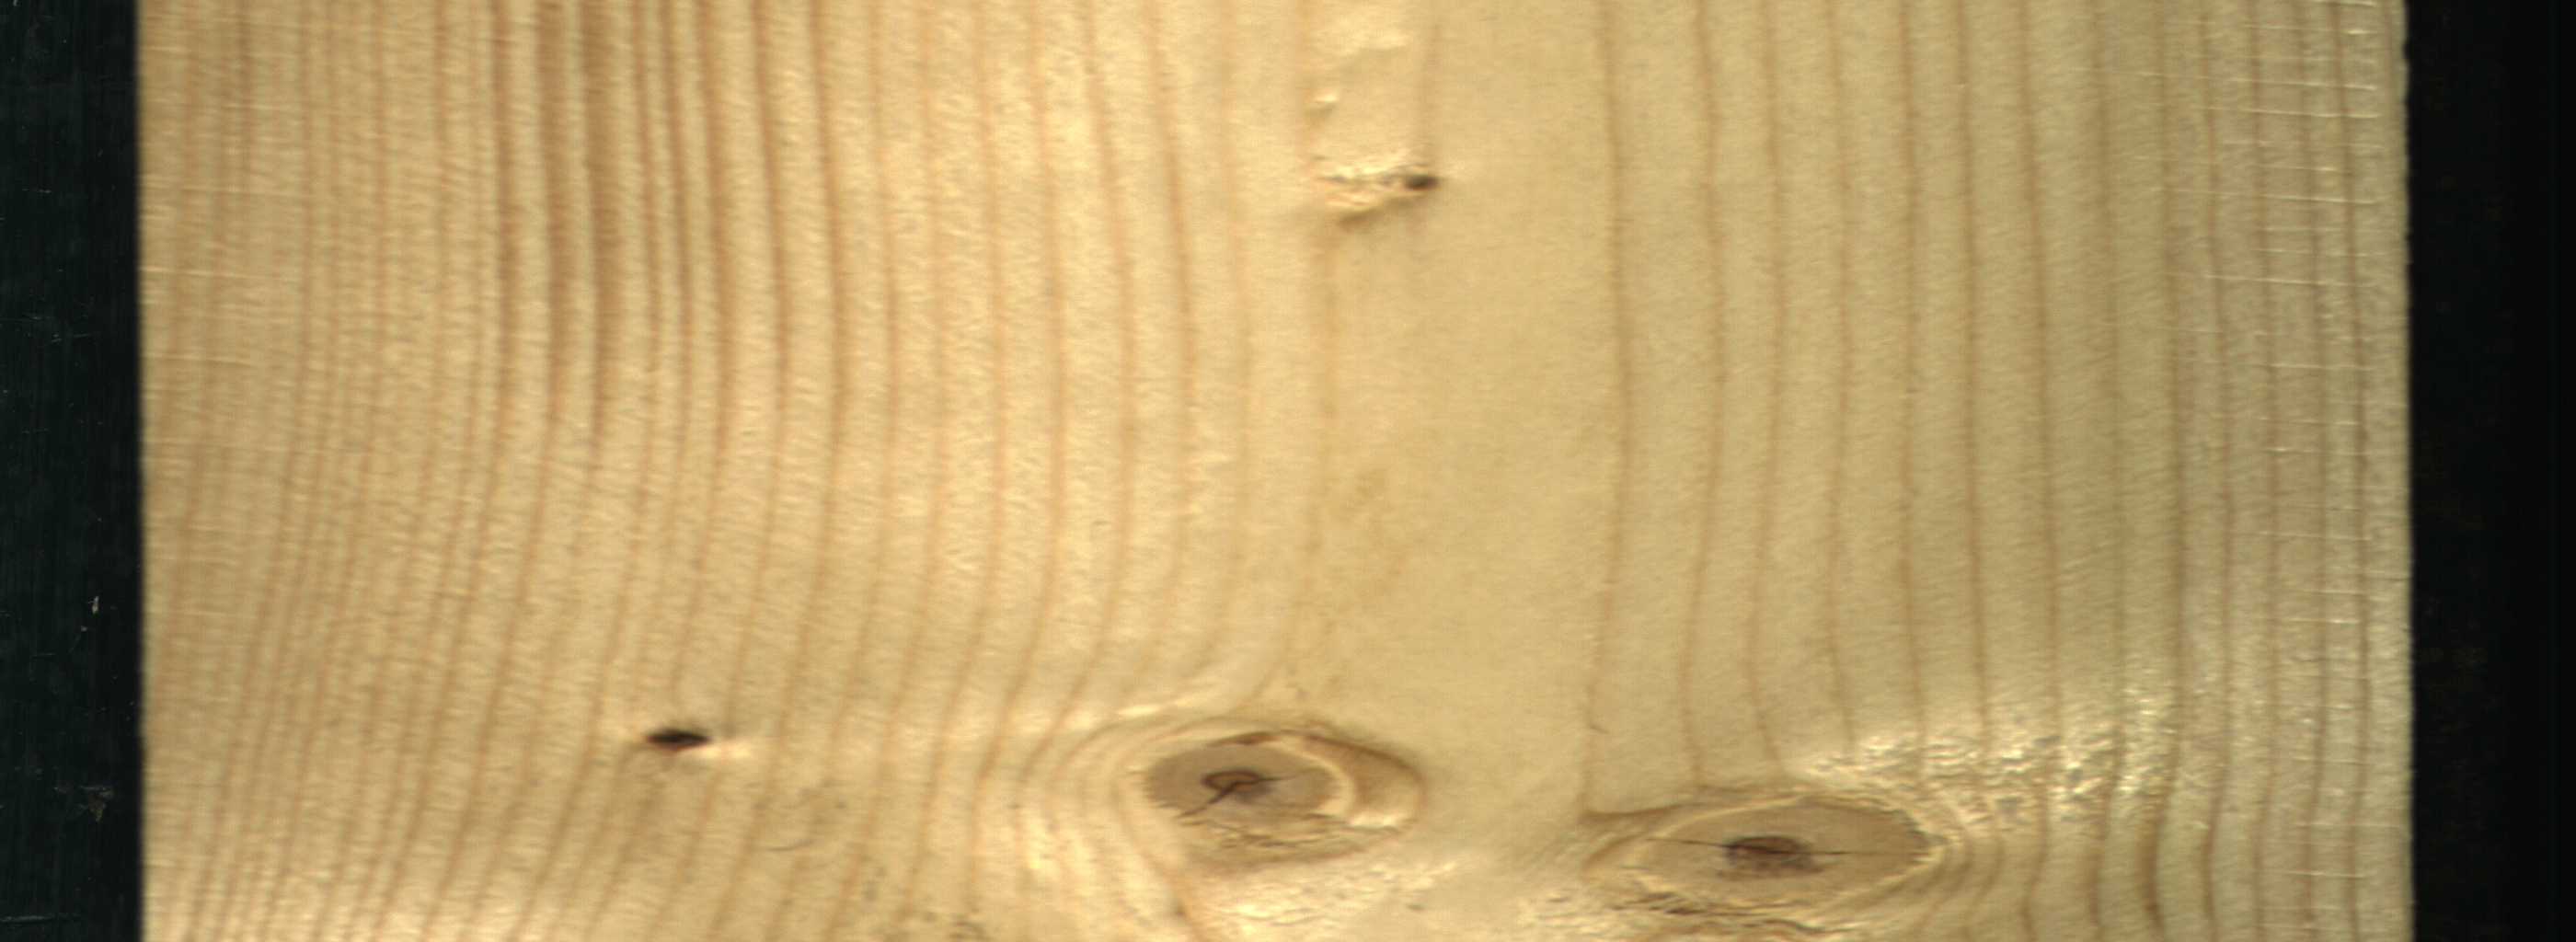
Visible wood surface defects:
knot_with_crack
Dead_Knot
Live_Knot
Live_Knot